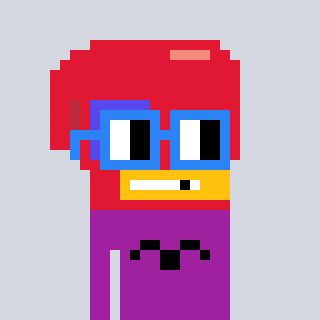
a pixel art character with square blue glasses, a boxing glove-shaped head and a magenta-colored body on a cool background